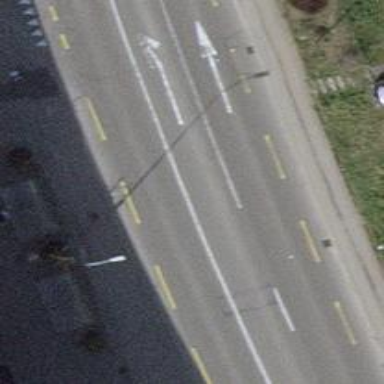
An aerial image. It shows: Asphalt secondary road with dedicated lane for cyclists on both sides.